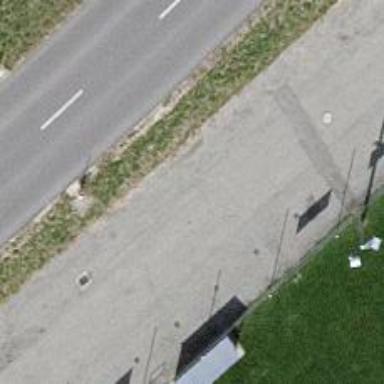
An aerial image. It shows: Parking area with asphalt surface.